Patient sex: F
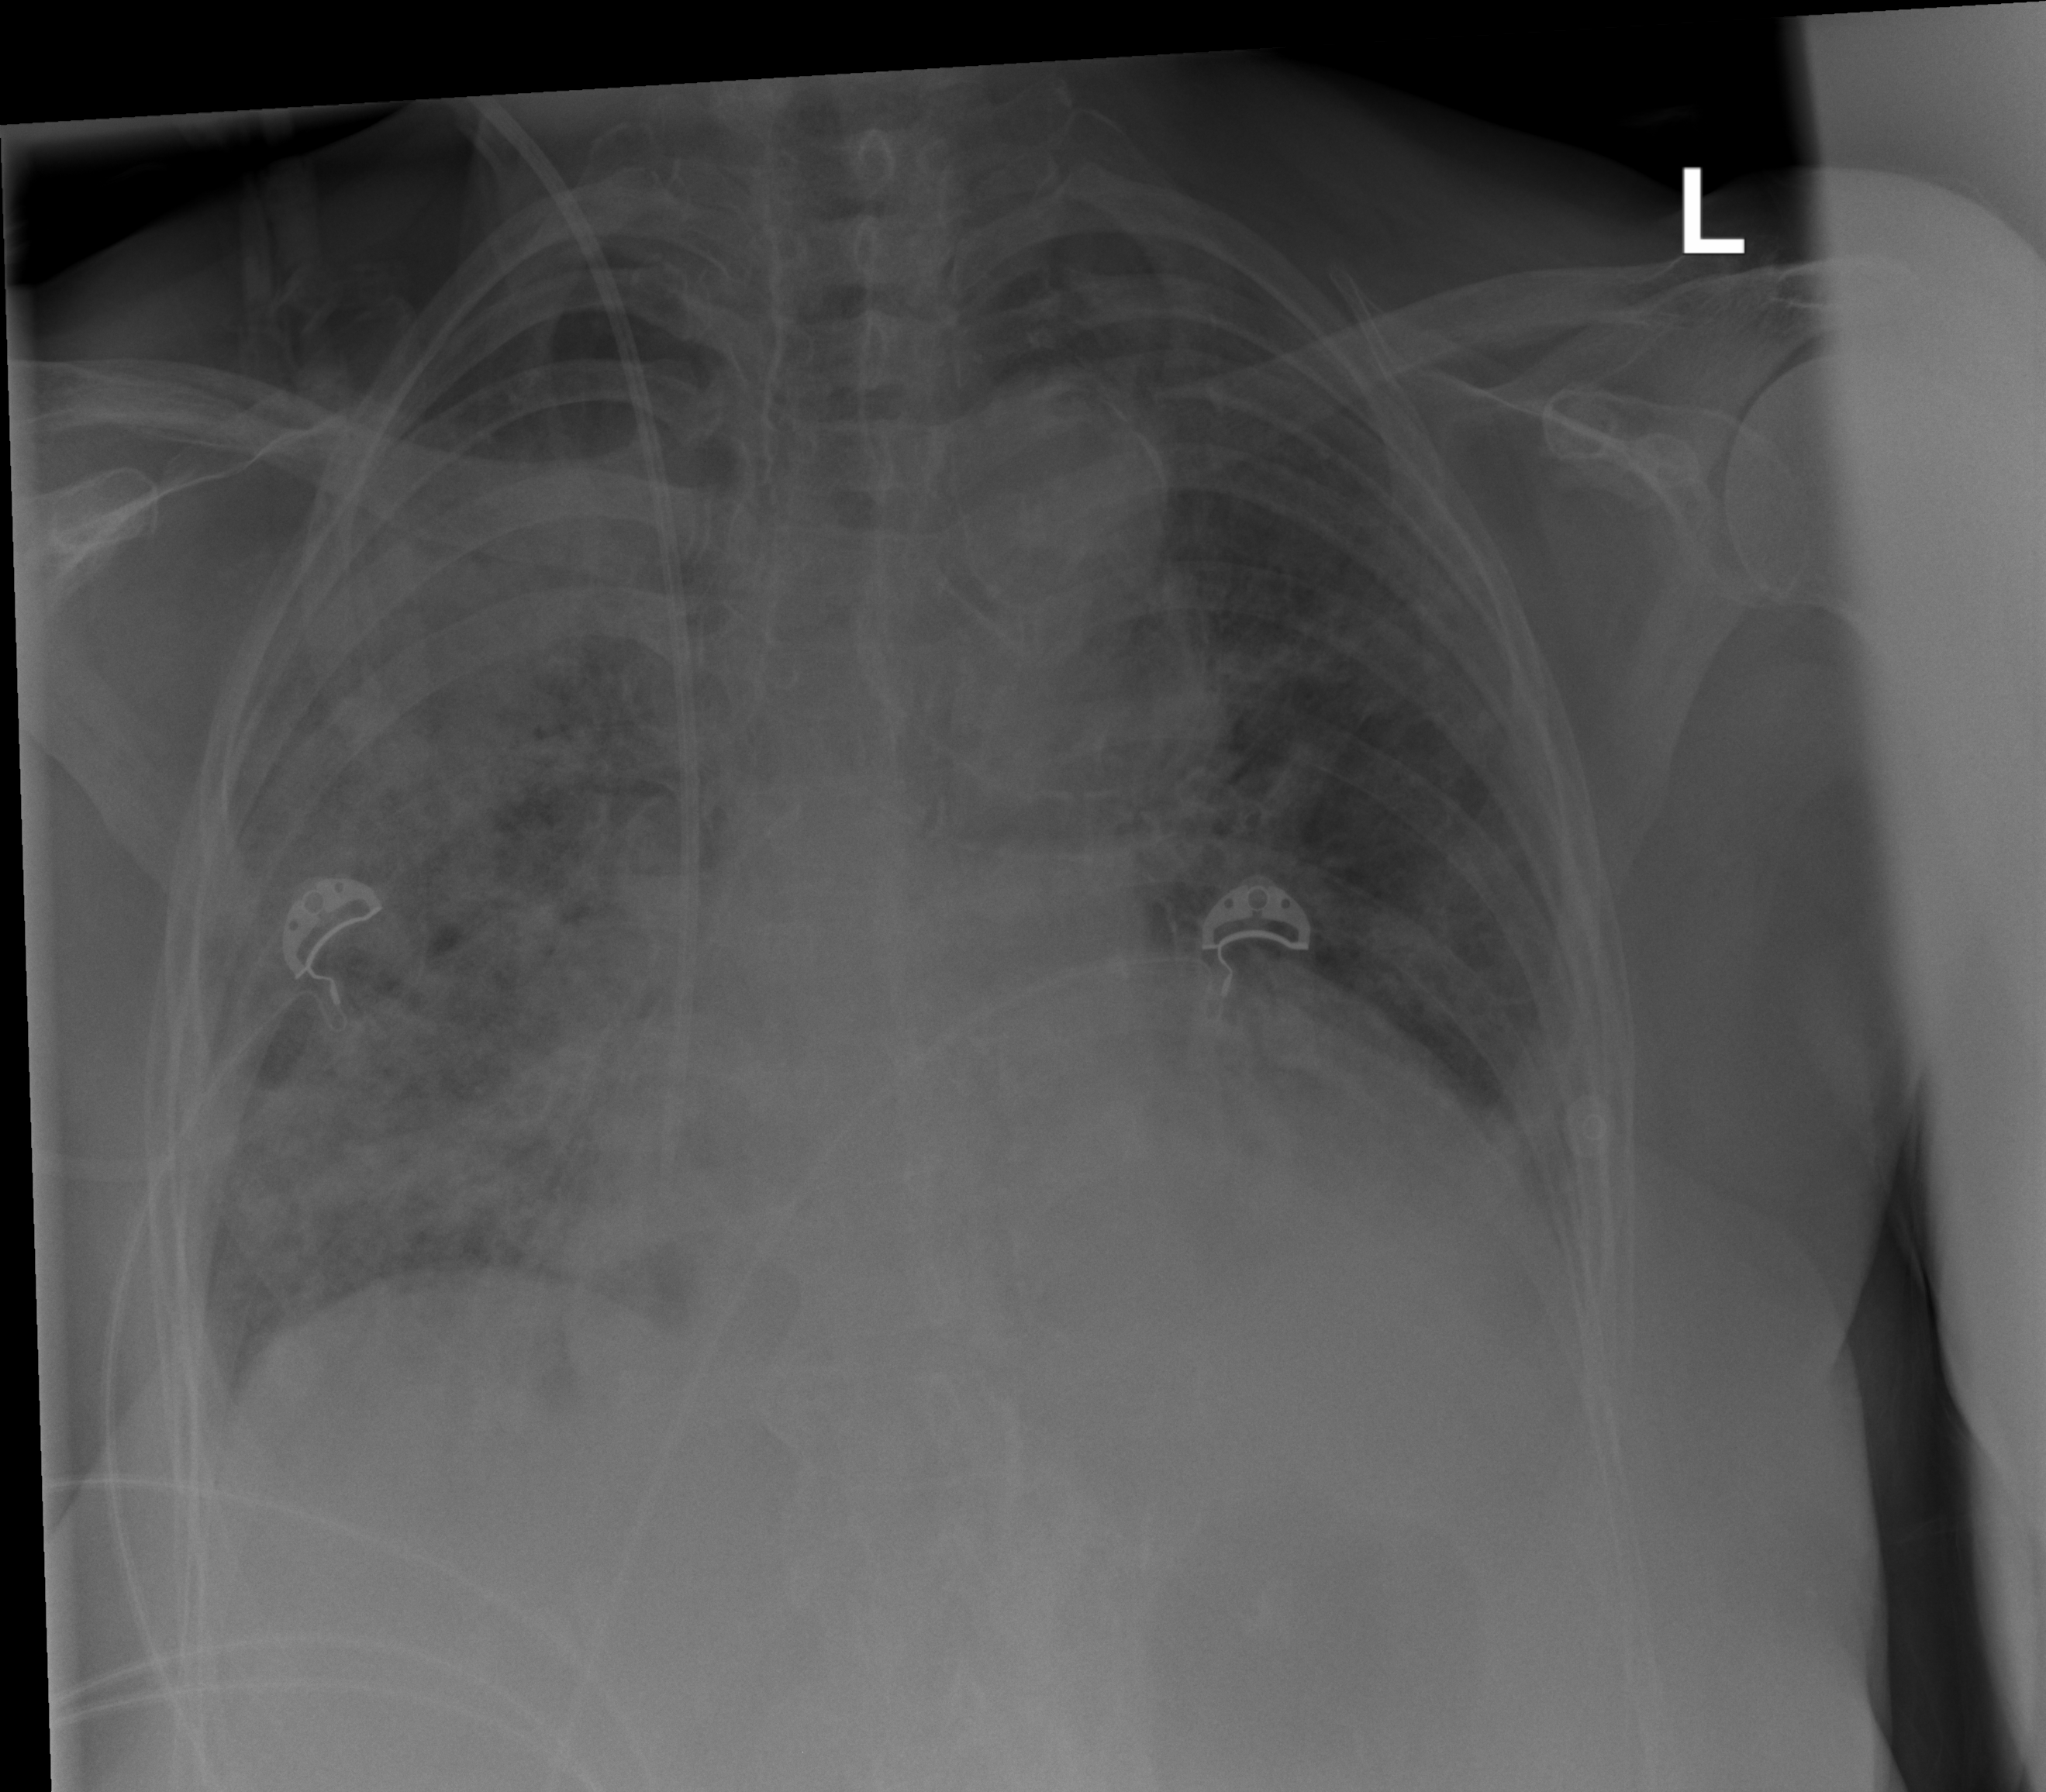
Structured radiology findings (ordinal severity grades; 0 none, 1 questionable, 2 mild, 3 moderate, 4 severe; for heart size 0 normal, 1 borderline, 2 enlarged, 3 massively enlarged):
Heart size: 2
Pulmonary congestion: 1
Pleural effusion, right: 2
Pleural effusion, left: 2
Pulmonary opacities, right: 4
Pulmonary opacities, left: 2
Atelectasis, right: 3
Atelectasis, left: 2